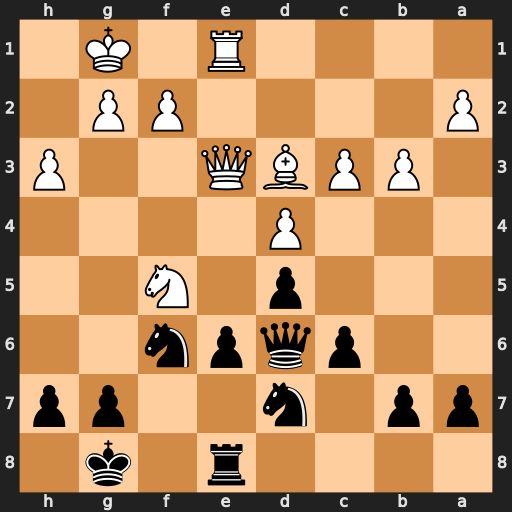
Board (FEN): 4r1k1/pp1n2pp/2pqpn2/3p1N2/3P4/1PPBQ2P/P4PP1/4R1K1
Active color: b
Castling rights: -
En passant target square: -
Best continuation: exf5 Qxe8+ Nxe8